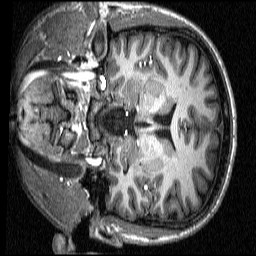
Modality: T1w
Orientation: coronal